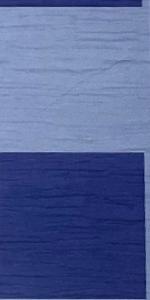
Label: Empty